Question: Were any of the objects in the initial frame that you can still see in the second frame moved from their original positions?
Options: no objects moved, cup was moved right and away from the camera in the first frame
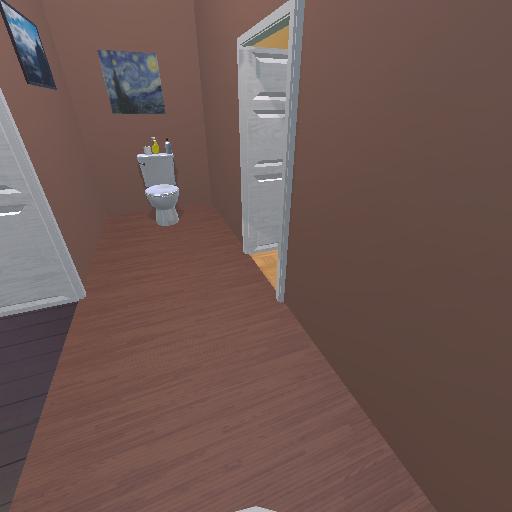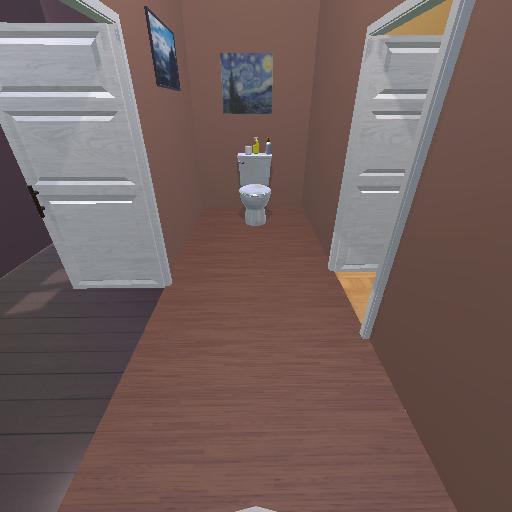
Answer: no objects moved